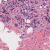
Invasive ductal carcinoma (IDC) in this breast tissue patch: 1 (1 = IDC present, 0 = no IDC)